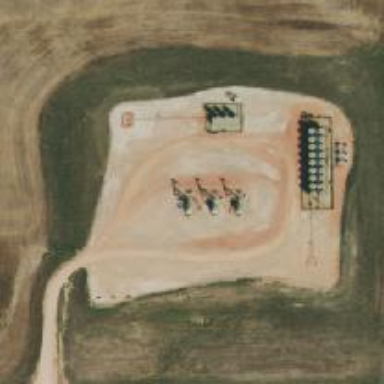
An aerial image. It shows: Petroleum well that is man-made.